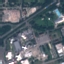
Label: Industrial